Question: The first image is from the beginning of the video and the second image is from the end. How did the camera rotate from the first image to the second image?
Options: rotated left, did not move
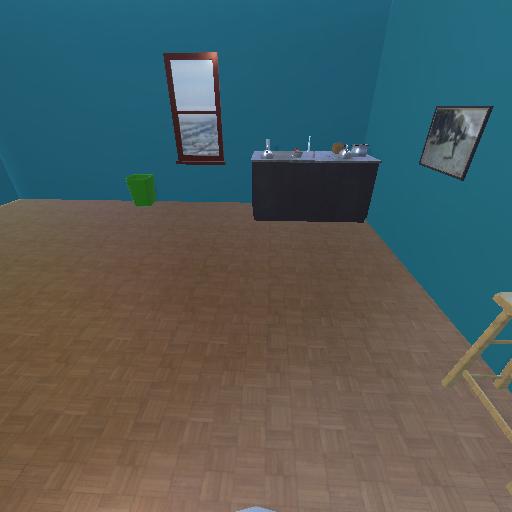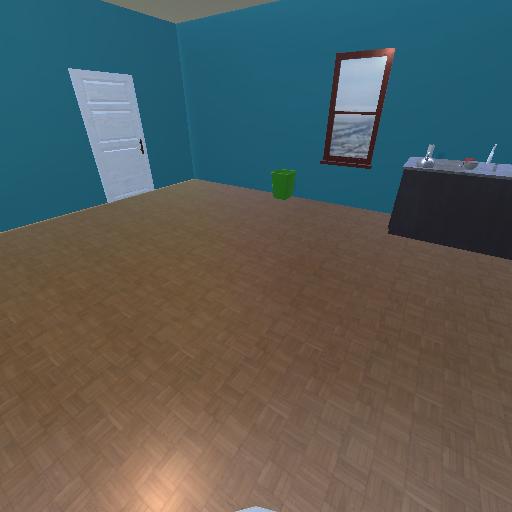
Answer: rotated left